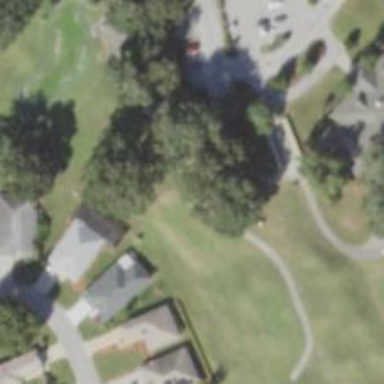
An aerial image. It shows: Path designated for golf carts.